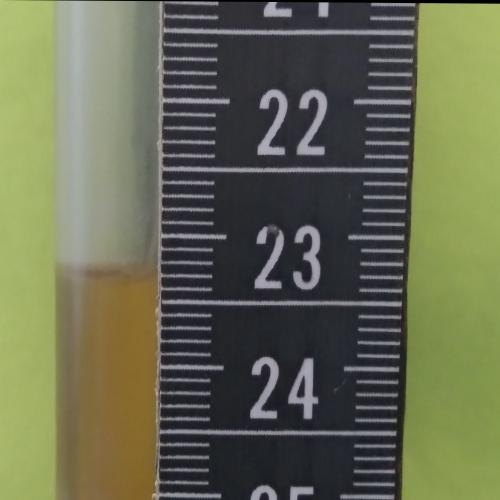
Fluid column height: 23.3 cm